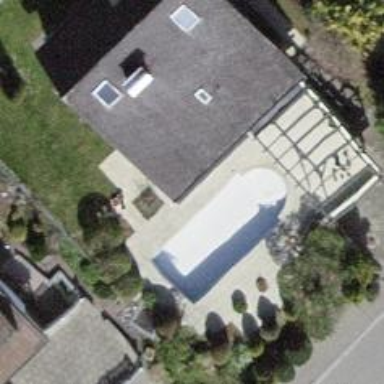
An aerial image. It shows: Swimming pool located in leisure land.